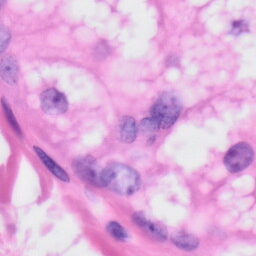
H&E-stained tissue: Skin